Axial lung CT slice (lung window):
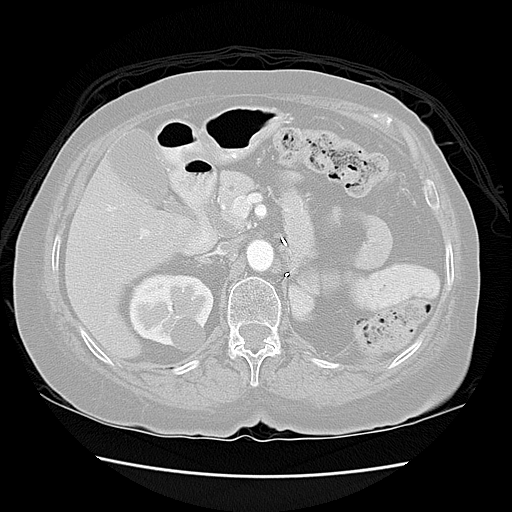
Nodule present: no